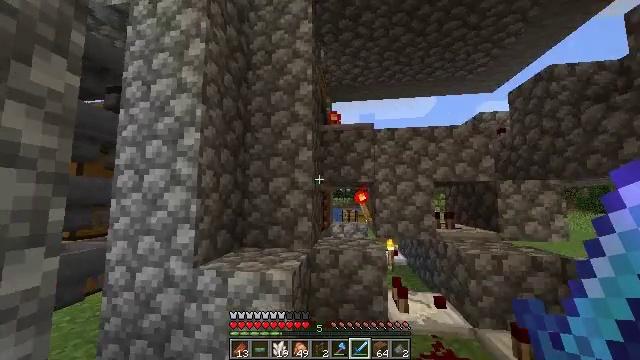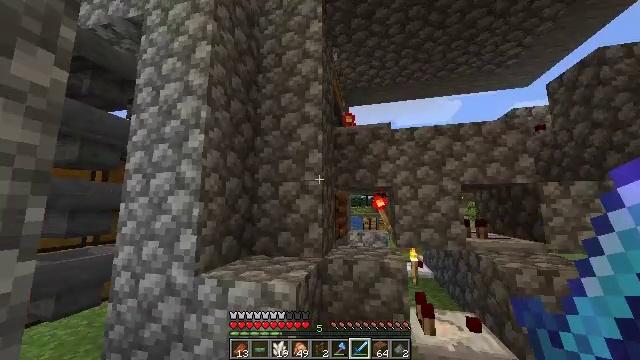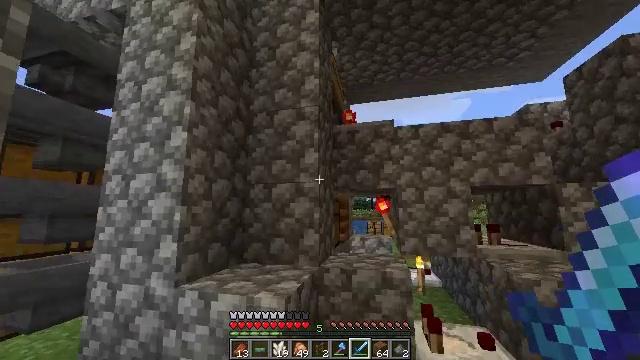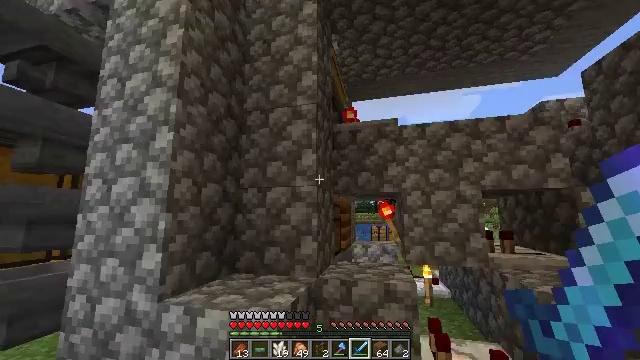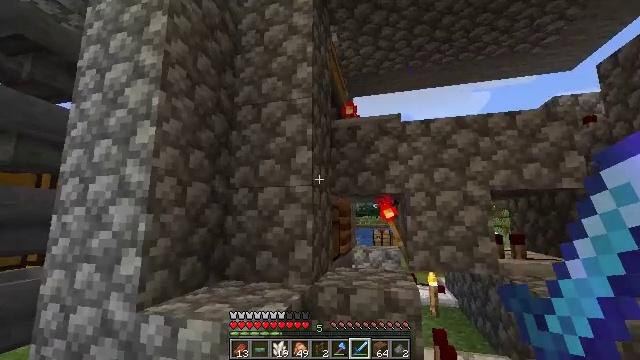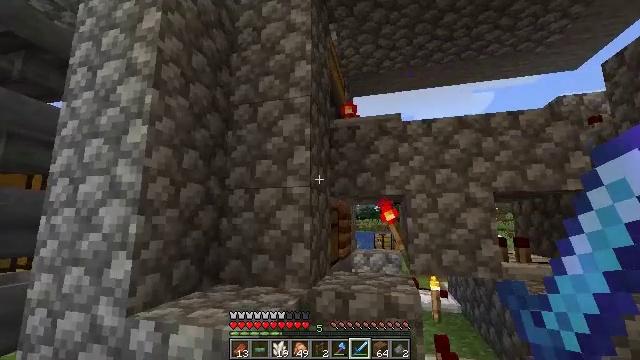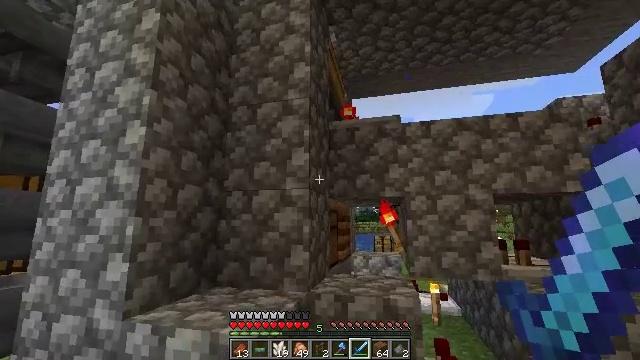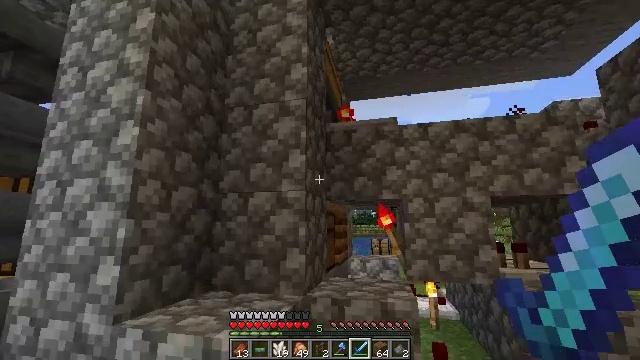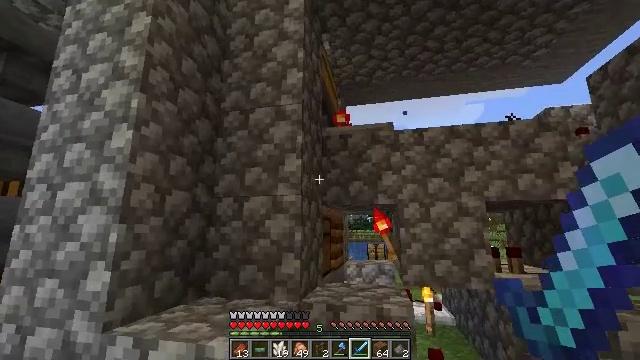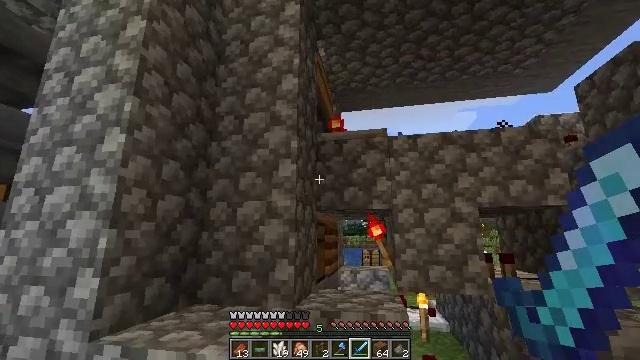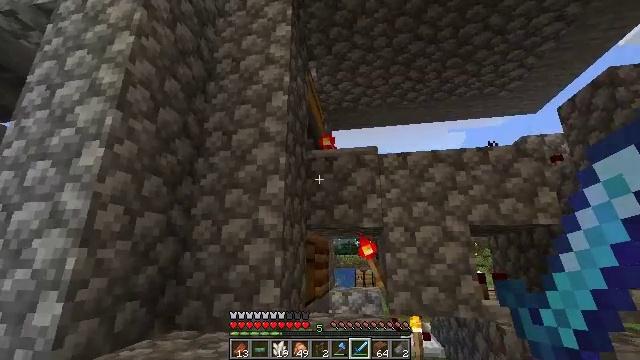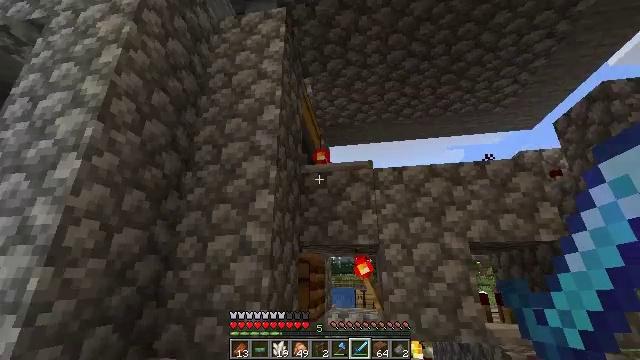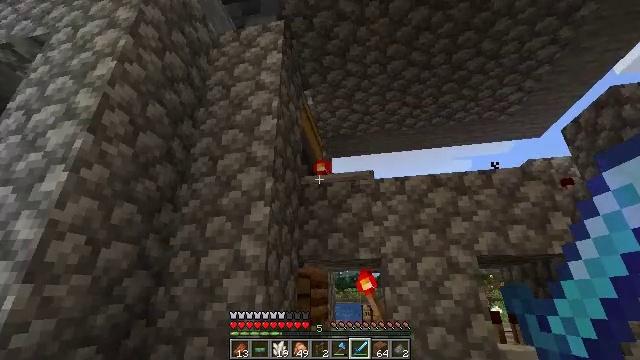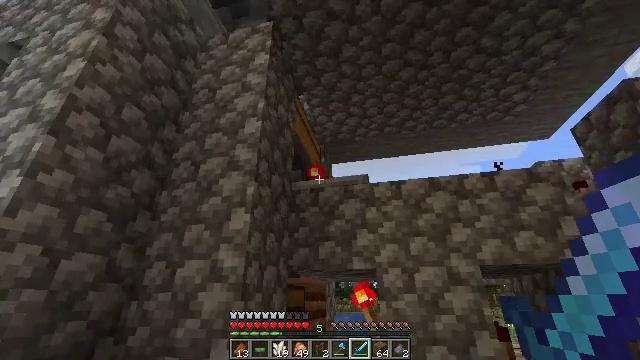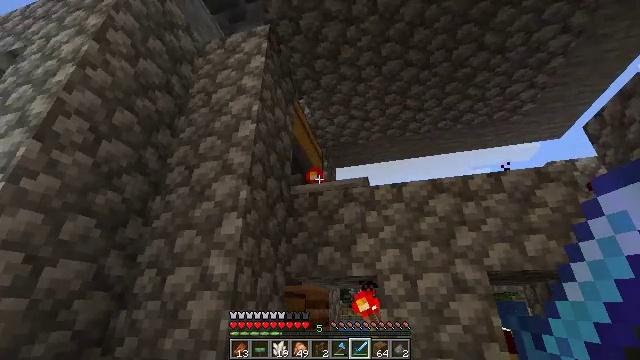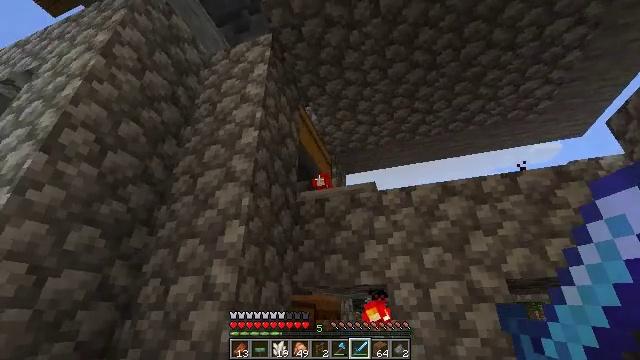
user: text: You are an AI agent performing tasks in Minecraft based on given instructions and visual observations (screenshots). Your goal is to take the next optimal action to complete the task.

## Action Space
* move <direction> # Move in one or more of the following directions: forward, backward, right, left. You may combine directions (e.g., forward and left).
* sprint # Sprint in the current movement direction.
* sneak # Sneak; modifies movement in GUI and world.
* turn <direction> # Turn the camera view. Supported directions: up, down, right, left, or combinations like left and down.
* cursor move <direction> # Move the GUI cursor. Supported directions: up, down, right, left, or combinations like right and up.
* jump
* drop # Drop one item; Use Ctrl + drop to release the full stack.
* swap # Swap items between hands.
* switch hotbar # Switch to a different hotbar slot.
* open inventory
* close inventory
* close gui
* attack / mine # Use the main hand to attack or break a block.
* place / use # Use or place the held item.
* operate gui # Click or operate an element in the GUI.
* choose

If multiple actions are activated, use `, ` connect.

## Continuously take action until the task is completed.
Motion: motion action
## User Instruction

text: Collect wheat crops.
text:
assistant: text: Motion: turn left and up
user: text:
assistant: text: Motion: no_op
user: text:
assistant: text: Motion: no_op
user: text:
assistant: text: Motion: no_op
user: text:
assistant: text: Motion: no_op
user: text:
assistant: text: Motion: no_op
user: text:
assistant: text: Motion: no_op
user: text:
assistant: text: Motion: turn up
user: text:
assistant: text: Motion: turn right and up
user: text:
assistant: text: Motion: move forward and move right, turn right and up
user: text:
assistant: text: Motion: move forward and move right, turn up
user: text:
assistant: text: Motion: move forward and move right, turn left and up
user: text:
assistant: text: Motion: move forward and move right, turn left and up
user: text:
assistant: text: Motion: move forward and move right, turn left and up
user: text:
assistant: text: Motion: move forward and move right, turn left and up
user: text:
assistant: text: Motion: move forward and move right, turn left
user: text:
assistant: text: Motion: turn left
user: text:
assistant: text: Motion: turn left and up
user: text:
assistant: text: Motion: turn left and up
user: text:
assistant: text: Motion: turn left
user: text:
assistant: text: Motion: no_op
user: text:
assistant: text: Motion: turn left and down
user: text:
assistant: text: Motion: turn left and down
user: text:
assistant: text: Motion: turn left and down
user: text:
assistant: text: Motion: turn down
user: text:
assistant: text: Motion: turn down
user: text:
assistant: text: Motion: no_op
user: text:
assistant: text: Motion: no_op
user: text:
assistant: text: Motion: no_op
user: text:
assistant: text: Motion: turn right and up